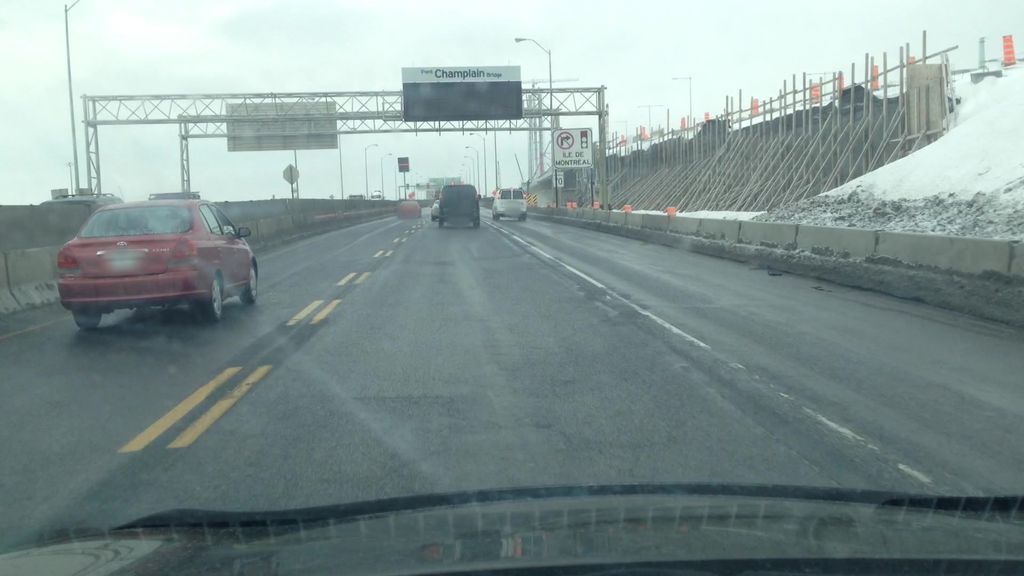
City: montreal